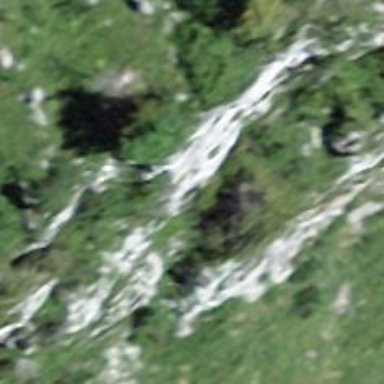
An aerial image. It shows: Cliff in nature.